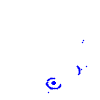
Particle: proton